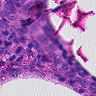
Metastatic tissue present: yes